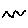
Label: zigzag